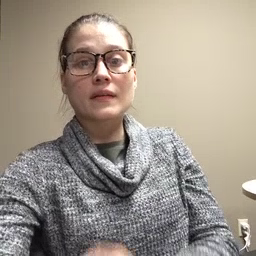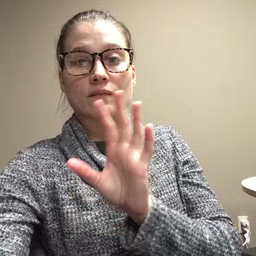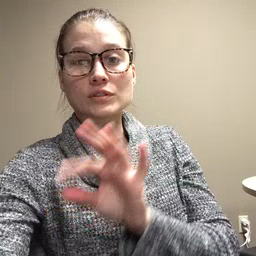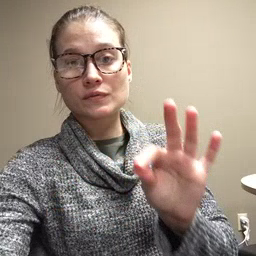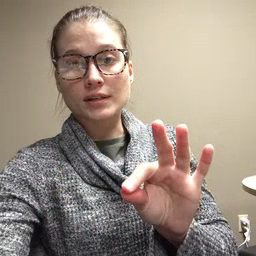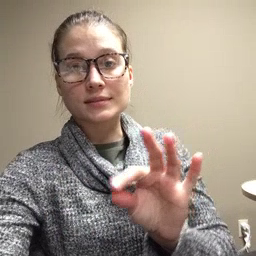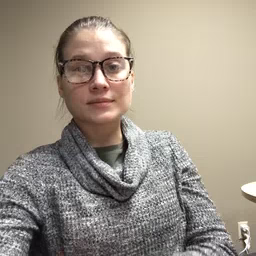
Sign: frenchfries